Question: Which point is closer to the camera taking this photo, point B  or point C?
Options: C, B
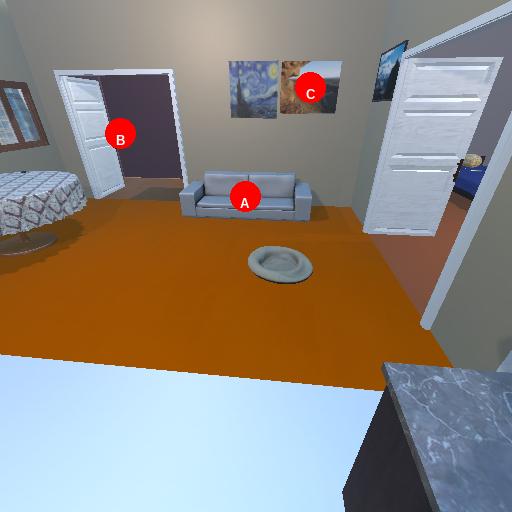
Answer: C